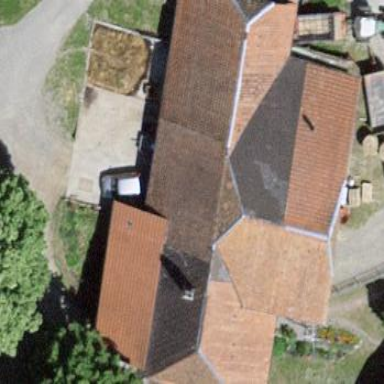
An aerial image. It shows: Farm building.